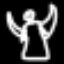
Label: angel